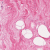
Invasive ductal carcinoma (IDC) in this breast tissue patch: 0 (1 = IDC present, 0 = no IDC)